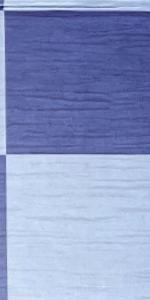
Label: Empty